一年级 · 画法几何学
先找到与左边相同的图形, 再涂一涂。 (6 分)

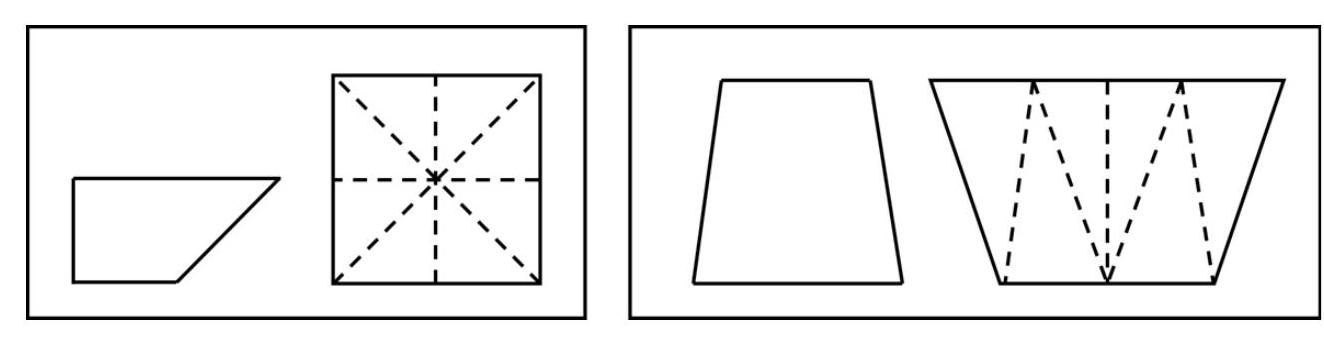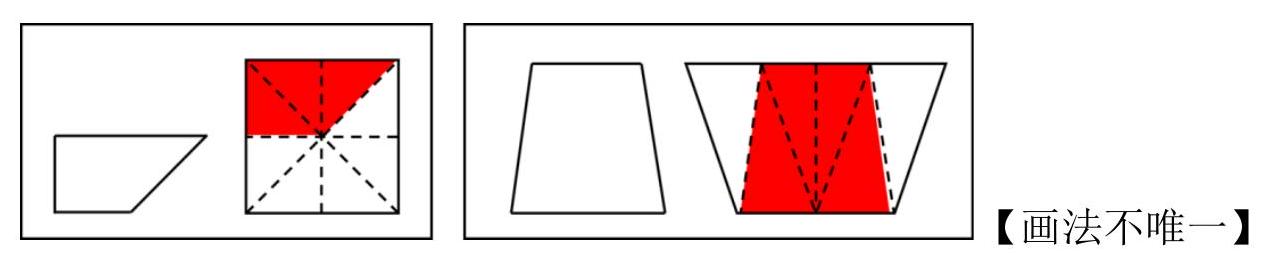
答案:
解析: